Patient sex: M
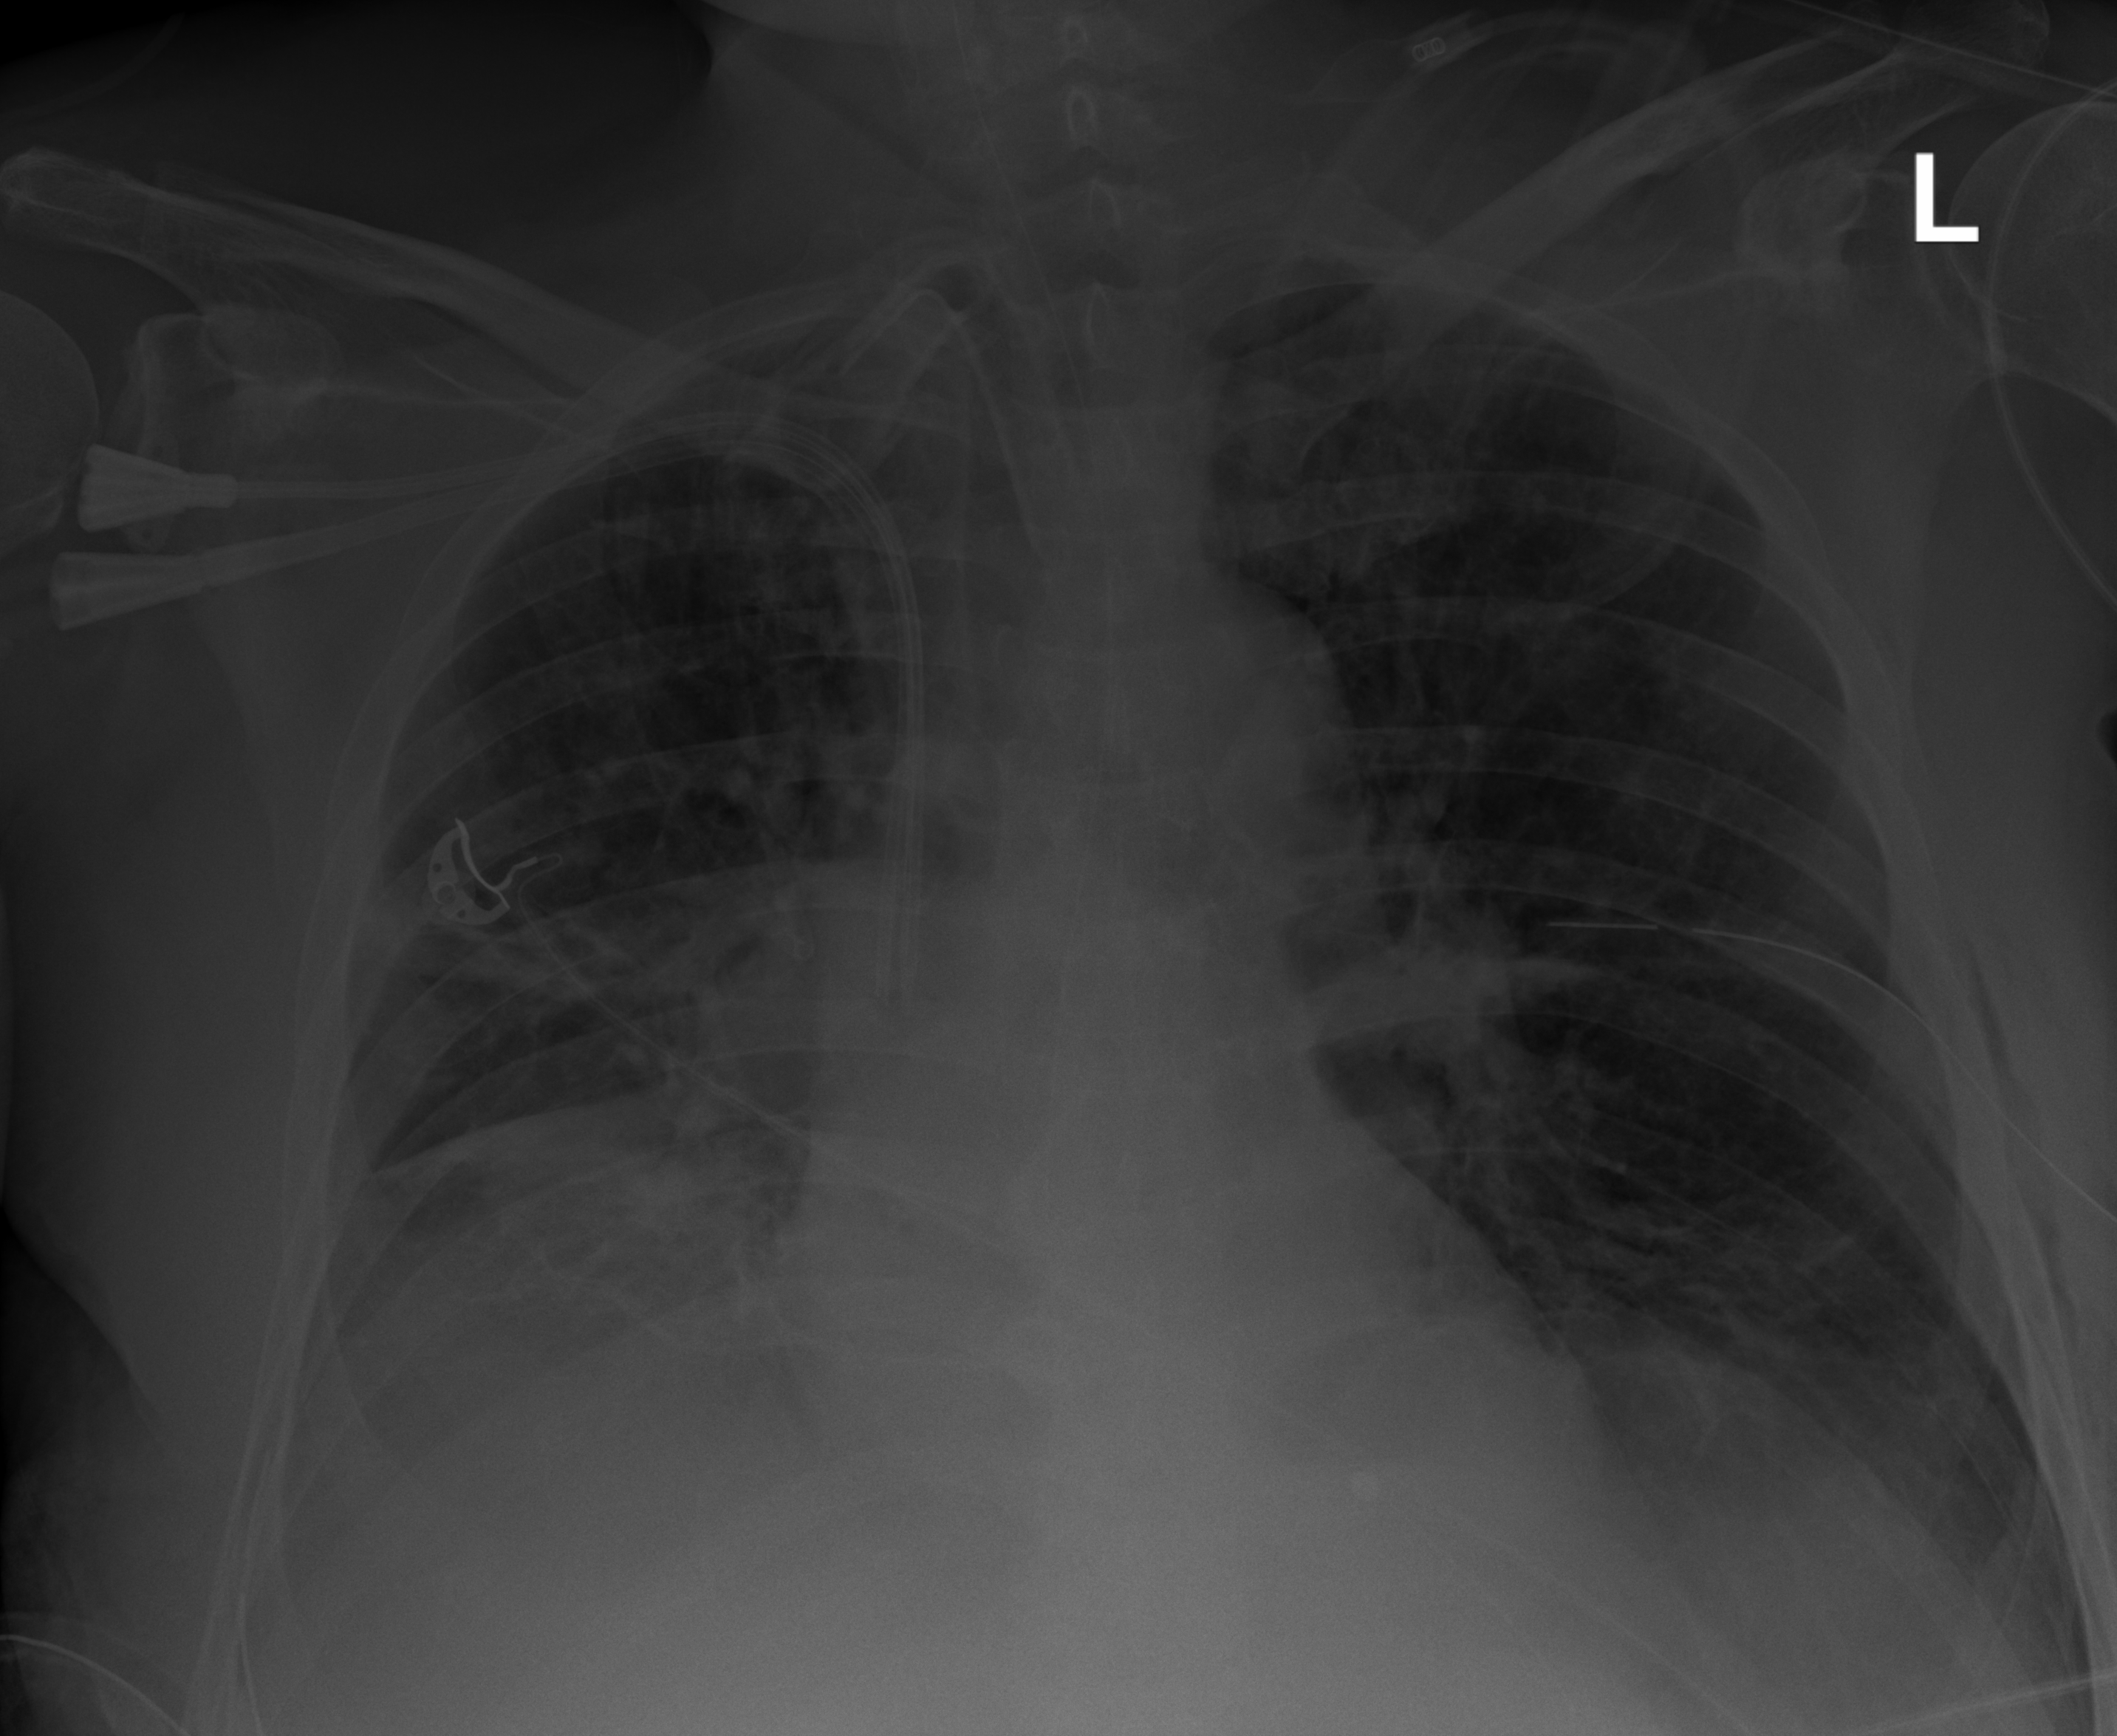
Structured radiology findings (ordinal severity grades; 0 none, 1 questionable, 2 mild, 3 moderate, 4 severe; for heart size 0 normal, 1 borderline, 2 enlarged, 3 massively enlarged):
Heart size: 2
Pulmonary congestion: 0
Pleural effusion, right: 2
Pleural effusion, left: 2
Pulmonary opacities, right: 0
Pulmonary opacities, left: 0
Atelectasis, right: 4
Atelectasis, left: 2